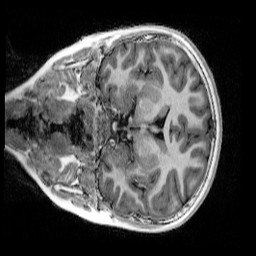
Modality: UNIT1_denoised
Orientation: coronal
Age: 9
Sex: female
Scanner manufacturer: siemens
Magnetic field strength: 3 T
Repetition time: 4 s
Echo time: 0.00303 s